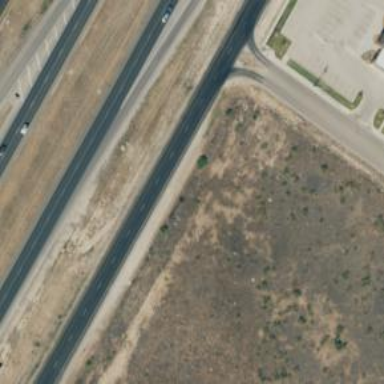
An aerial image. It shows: Tertiary road with frontage road.